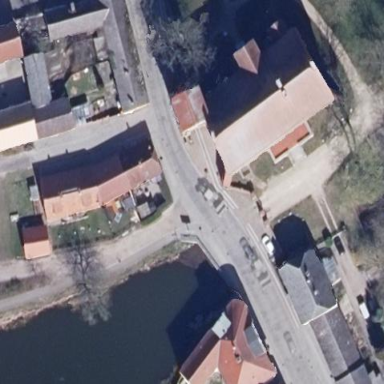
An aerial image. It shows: Historic manor building.